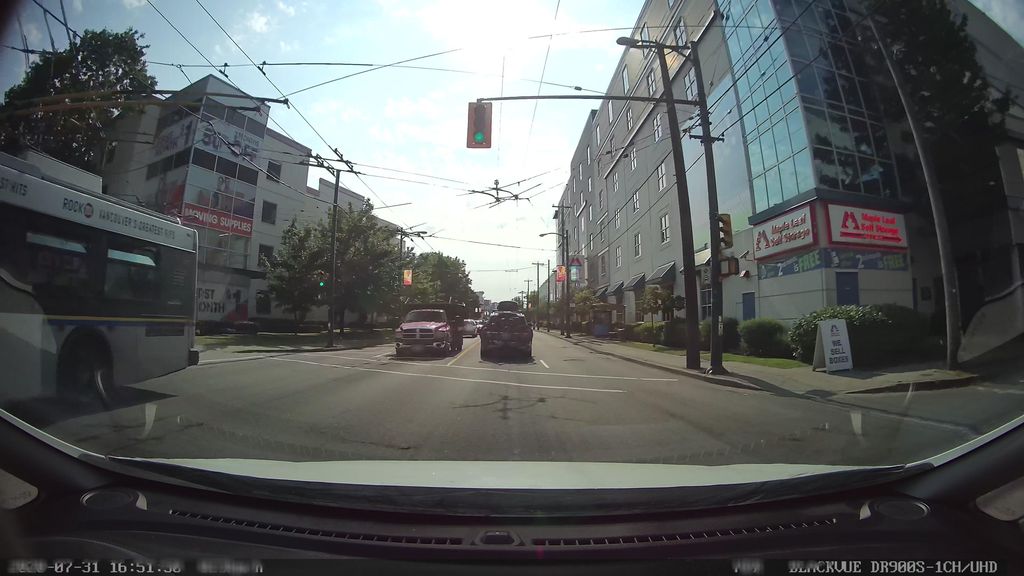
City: vancouver